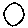
Label: moon